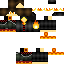
A male human skin with dark skin, wearing brown long hair dressed in a blue hoodie and black pants, featuring a closed mouth.